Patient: sex F, age 71
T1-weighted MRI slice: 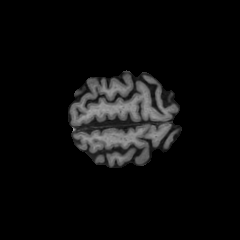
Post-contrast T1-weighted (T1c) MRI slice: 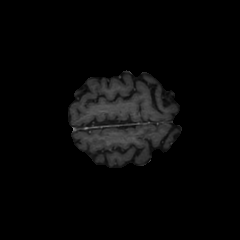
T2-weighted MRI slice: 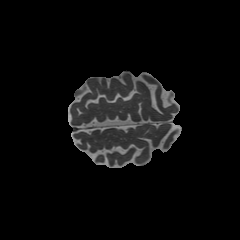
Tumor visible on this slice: no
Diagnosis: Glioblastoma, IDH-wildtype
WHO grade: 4